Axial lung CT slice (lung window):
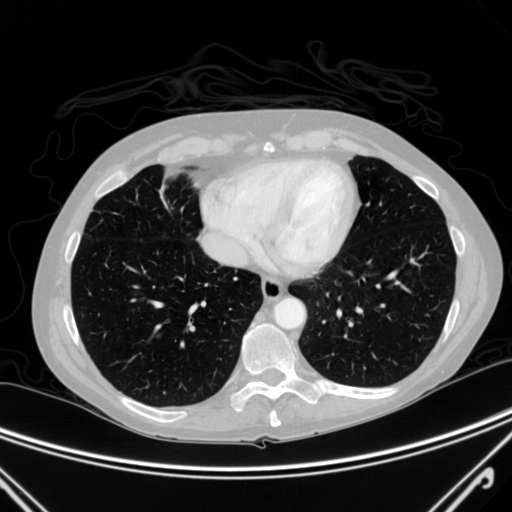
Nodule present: no